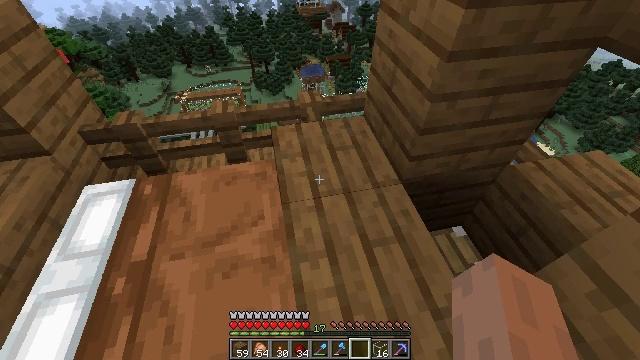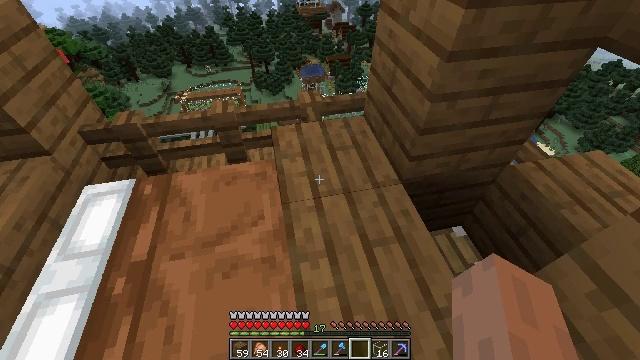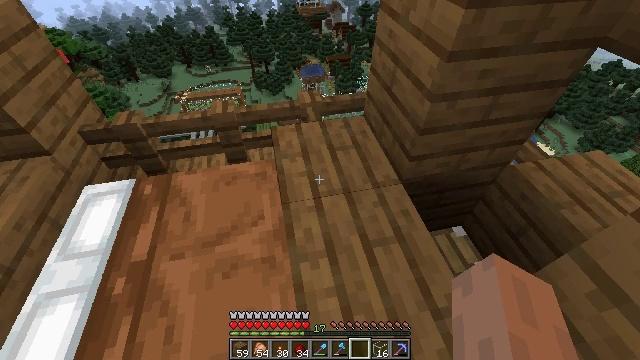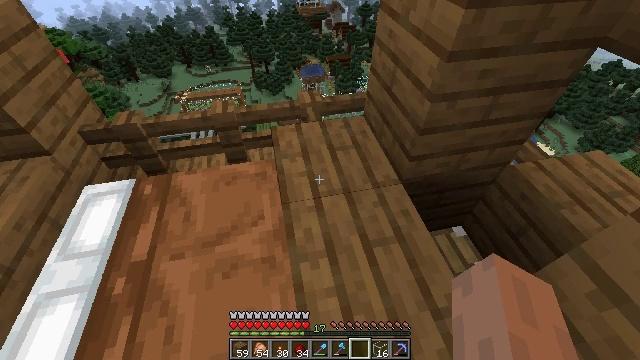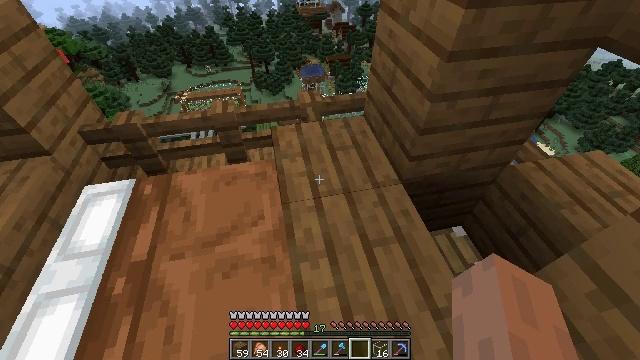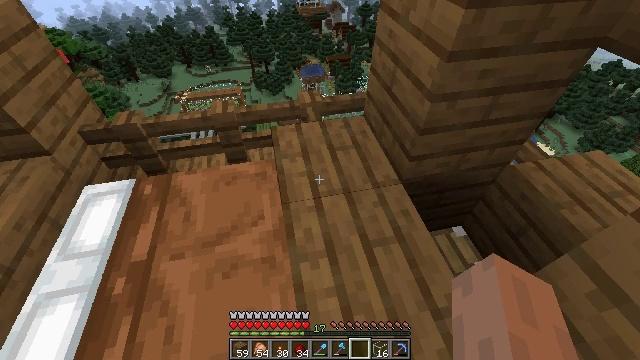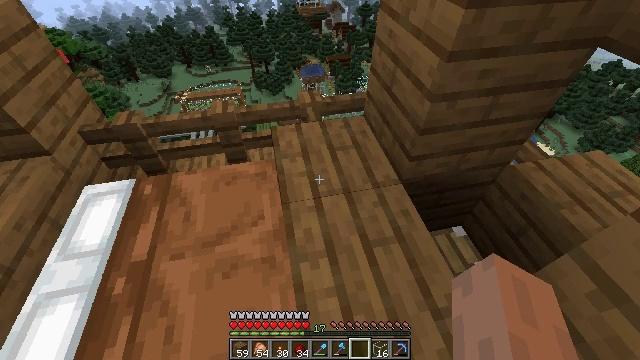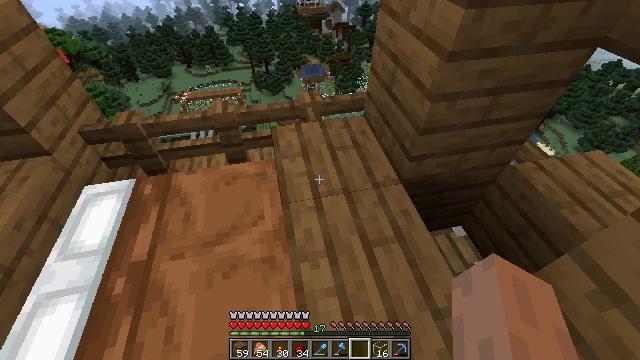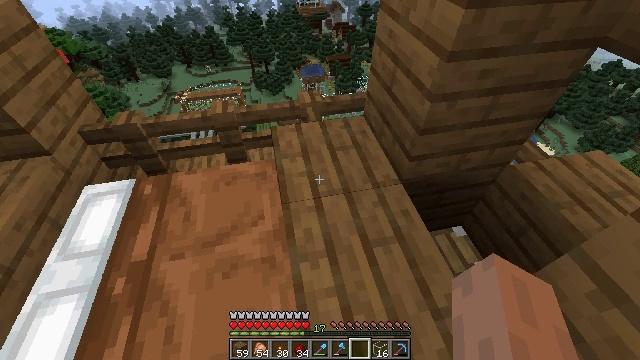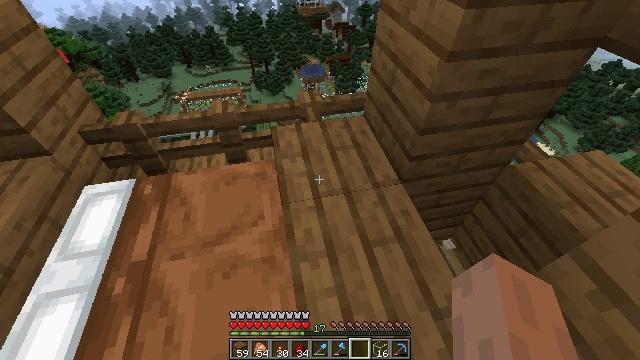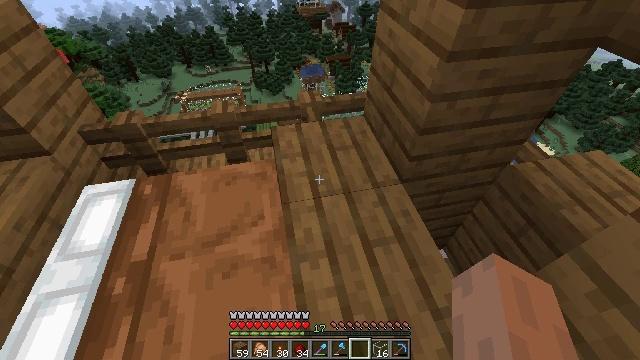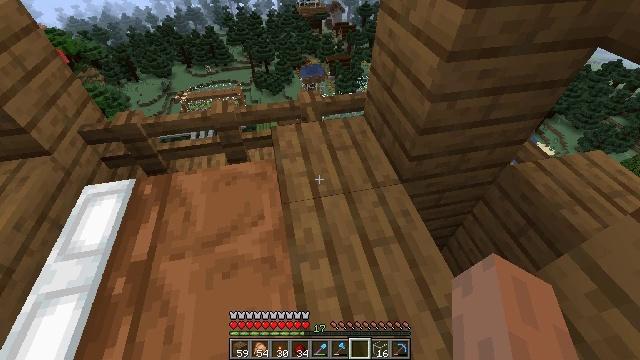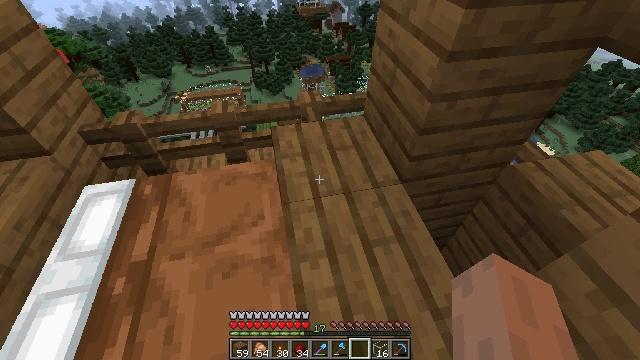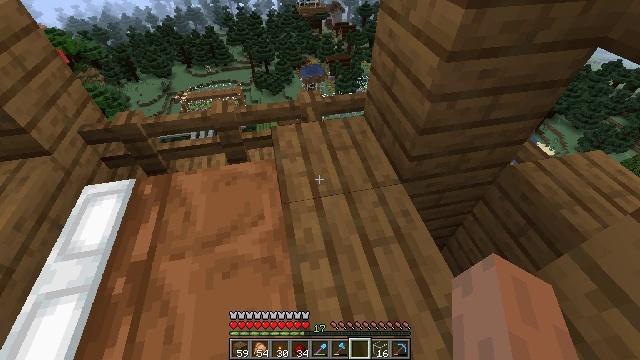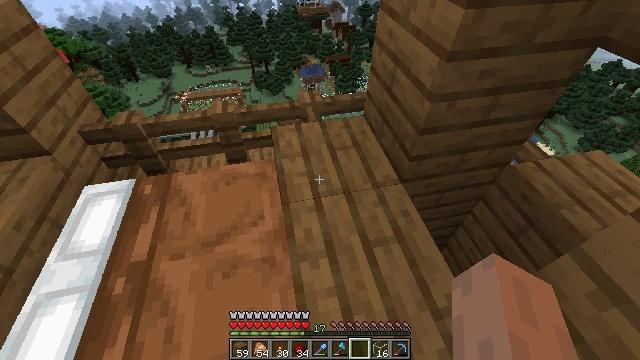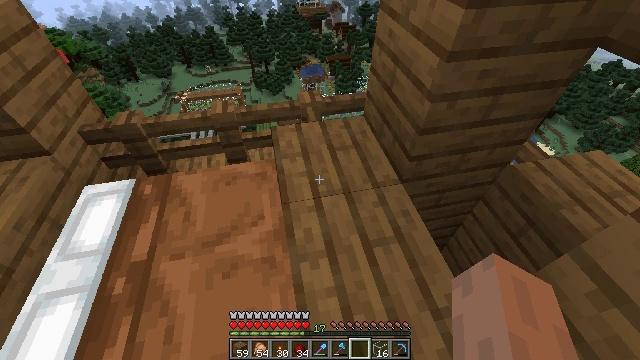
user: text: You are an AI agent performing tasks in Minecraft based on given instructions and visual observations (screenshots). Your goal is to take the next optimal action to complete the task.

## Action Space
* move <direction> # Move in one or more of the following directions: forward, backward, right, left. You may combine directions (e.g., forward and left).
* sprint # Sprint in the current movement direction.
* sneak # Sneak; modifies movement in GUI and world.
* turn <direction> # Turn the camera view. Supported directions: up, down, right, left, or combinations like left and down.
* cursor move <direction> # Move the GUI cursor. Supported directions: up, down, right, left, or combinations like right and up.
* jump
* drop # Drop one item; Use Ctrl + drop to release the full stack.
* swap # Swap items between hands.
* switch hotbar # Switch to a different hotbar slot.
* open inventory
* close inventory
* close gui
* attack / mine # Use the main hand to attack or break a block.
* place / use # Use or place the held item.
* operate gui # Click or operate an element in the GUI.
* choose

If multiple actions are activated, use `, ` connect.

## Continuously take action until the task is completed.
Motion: motion action
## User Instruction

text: Create a brown bed in the crafting grid.
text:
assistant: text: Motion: no_op
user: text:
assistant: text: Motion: no_op
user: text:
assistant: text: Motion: no_op
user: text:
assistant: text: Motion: no_op
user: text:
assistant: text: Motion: no_op
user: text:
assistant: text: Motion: no_op
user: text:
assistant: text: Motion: no_op
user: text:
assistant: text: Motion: no_op
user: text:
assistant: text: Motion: no_op
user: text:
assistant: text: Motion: no_op
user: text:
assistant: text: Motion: no_op
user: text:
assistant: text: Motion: no_op
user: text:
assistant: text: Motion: no_op
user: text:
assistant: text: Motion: no_op
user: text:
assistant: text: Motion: no_op
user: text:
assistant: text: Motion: no_op
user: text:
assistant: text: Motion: no_op
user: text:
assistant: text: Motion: no_op
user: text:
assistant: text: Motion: no_op
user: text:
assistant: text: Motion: no_op
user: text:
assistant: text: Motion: no_op
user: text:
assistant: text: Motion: no_op
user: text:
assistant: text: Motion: no_op
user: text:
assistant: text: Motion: no_op
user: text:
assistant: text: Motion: no_op
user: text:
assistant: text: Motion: no_op
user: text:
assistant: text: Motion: no_op
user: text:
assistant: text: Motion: no_op
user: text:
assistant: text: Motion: no_op
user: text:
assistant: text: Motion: no_op